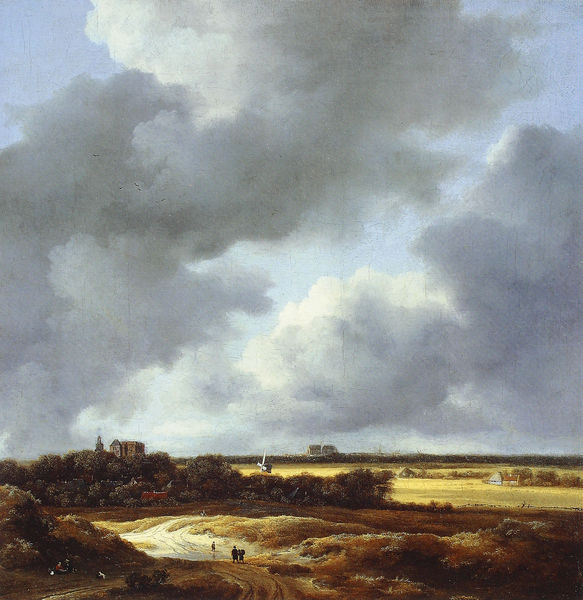
Titel: Ansicht auf Alkmaar
Künstler: Jacob van Ruisdael
Institution: Boston, Museum of Fine Arts
Schlagwörter: blau, gemälde, gewitter, himmel, wolken, bäume, fluss, gelb, grün, kirchturm, landschaft, menschen, ocker, see, stadt, teich, braun, grau, licht, straße, weiss, haus, hund, weg, wiese, öl, erde, feld, felder, horizont, häuser, mühle, natur, weite, windmühle, kirche, sträucher, wiesen, wald, turm, ernte, farben, fläche, dorf, gelände, idylle, picknick, romantik, spaziergang, wälder, isar, wanderer, frei, fleder, weks, wolkenverhangene landschaft